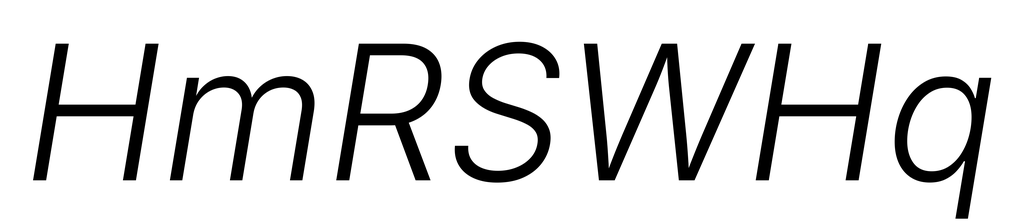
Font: Inter-Italic_Light_Italic